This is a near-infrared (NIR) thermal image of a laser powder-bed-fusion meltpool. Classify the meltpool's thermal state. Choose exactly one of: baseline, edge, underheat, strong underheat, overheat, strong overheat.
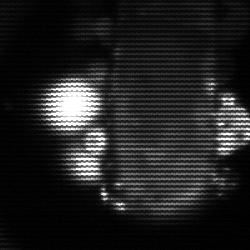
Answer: strong underheat